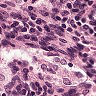
Metastatic tissue present: no